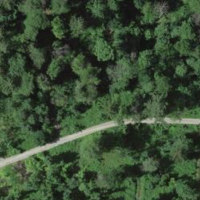
EUNIS habitat code: 41
Species observed at this site:
Cucullia verbasci